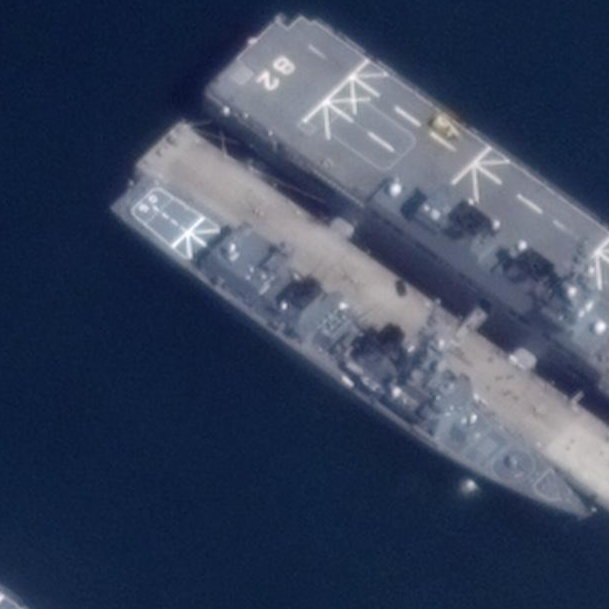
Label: Asagiri-class_destroyer